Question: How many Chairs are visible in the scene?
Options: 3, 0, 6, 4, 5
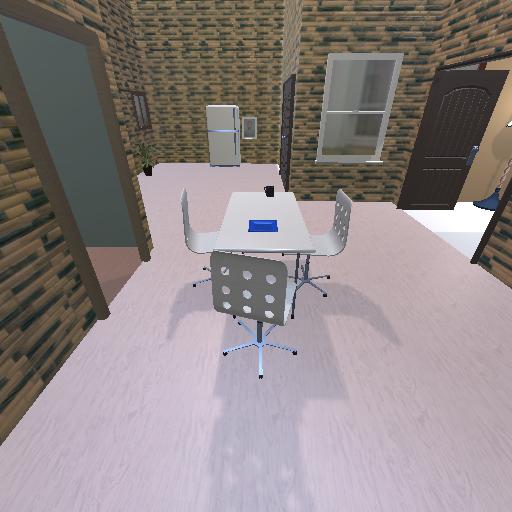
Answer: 3